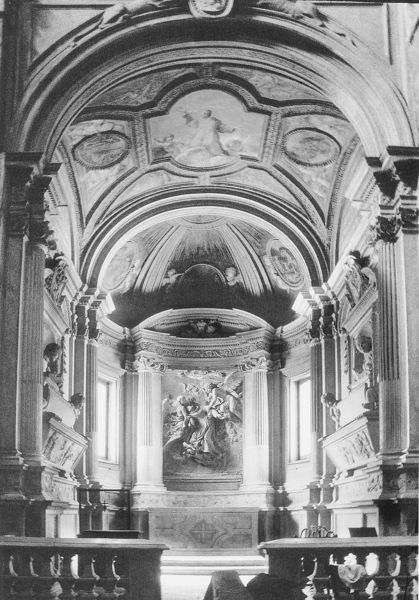
Titel: Rom, S. Pietro in Montorio, Raimondi-Kapelle
Künstler: Giovanni Lorenzo Bernini
Standort: Rom, S. Pietro in Montorio, Capella Raimondi (EU - I - Latium)
Schlagwörter: flügel, gemälde, himmel, mann, schatten, weiß, fenster, frankreich, grau, hell, licht, marmor, pfeiler, raum, schwarz, säule, säulen, ornament, architektur, barock, stein, bild, holland, innenraum, kirche, figur, decke, innen, gotik, oval, rundbild, engel, deutschland, relief, schiff, bogen, italien, pilaster, saal, figuren, rundbogen, kuppel, ornamente, wandgemälde, stuck, geländer, foto, fotografie, bögen, gewölbe, kreuz, religion, balustrade, schwarzweiss, altar, hochaltar, kapitelle, kathedrale, fries, sims, negativ, mittelschiff, skulpturen, gotisch, jesus, gräber, altarraum, fresken, chor, kapelle, heiliger, barriere, ballustrade, heilige, deckengemälde, fresko, putten, maria, madonna, innenarchitektur, kapitel, nischen, retabel, särge, rundkuppel, sonn, stukatur, kniebank, deckenfresco, wandrelief, ralief, grabmäler, kommunionbank, hochaltat, narock, stucke, kannaliert